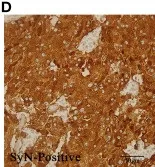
SyN positivity(x400).
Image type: pathology (immunostaining)